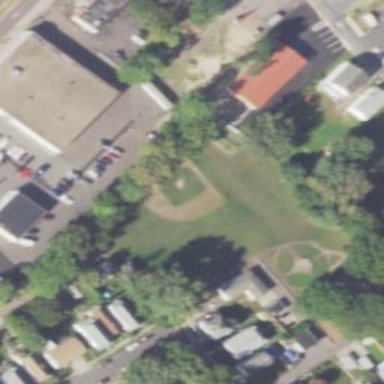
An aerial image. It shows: Baseball pitch for leisure land.